Pattern: Moire
Description: Add random Moire patterns onto one image.
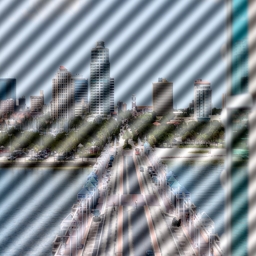
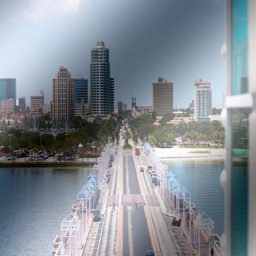
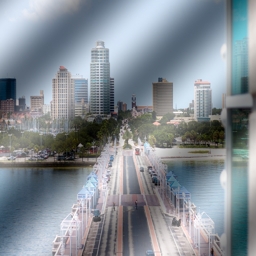
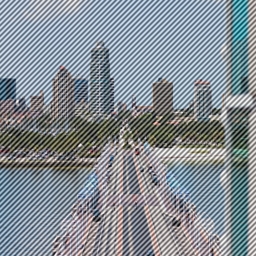